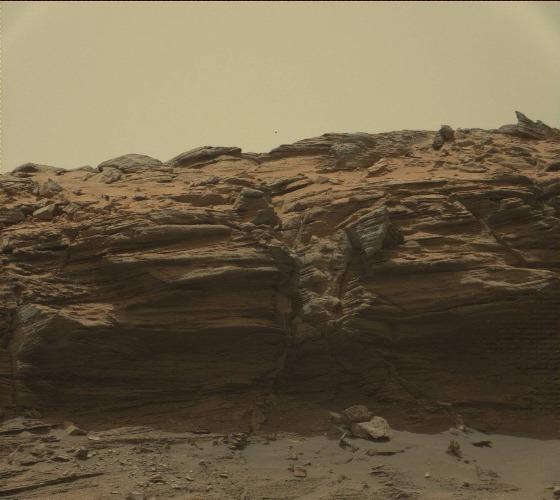
Terrain classes present: Bedrock, Gravel / Sand / Soil, Rock, Shadow, Sky / Distant Mountains